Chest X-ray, AP view. Patient: 50 years old, sex F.
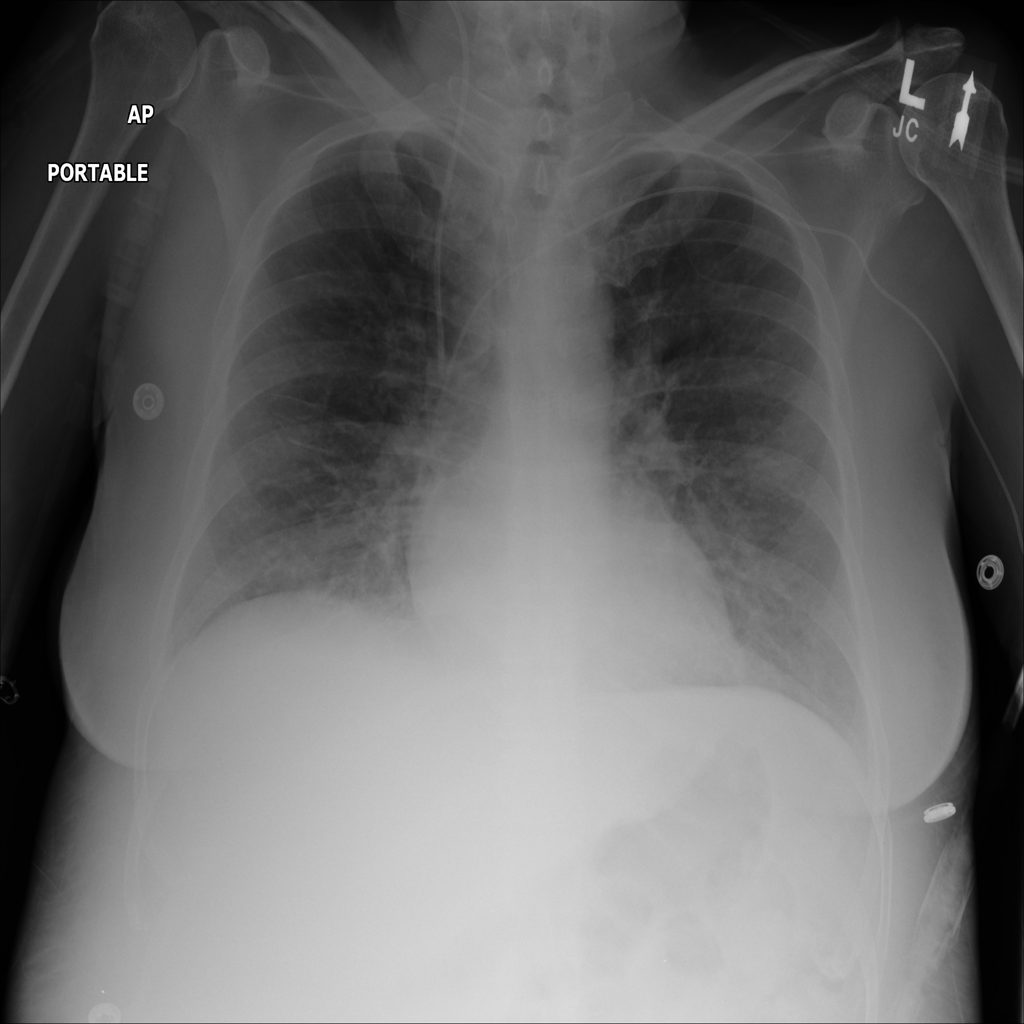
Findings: No Finding